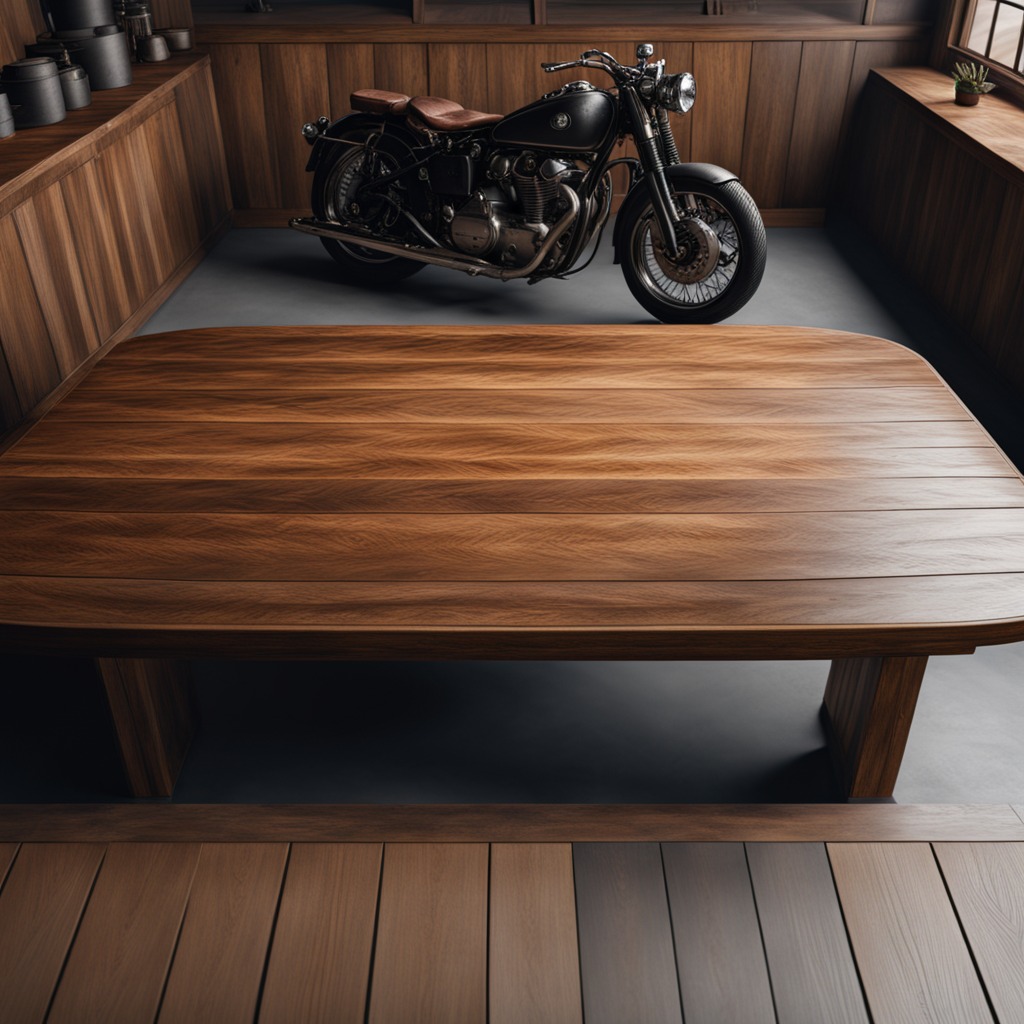
A coiled metal spring is lying on the oil-spilled wooden table in a vintage motorcycle garage.